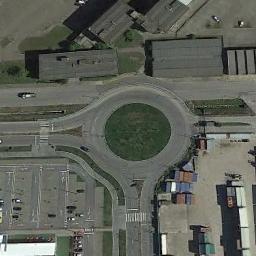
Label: roundabout